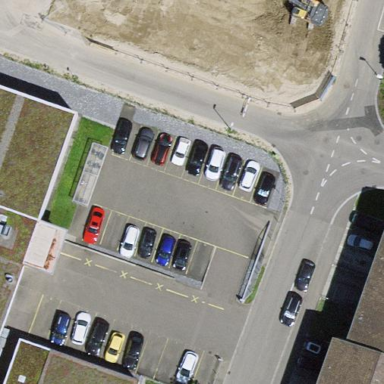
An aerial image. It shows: Parking area with surface.